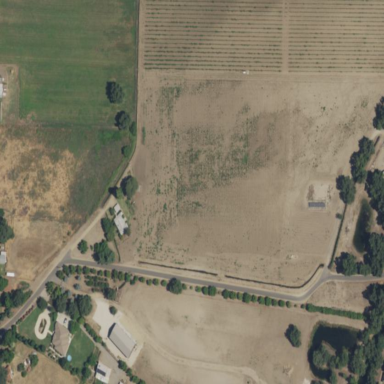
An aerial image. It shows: Vineyard.